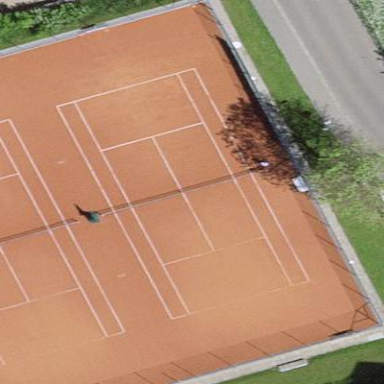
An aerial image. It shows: Tennis court on pitch.